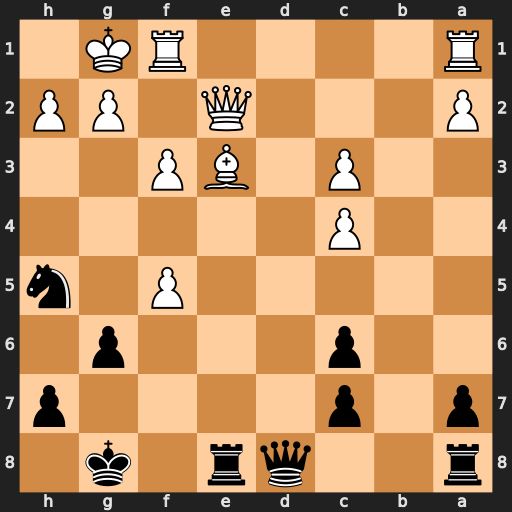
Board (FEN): r2qr1k1/p1p4p/2p3p1/5P1n/2P5/2P1BP2/P3Q1PP/R4RK1
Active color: b
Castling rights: -
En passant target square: -
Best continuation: Nf4 Qf2 Rxe3